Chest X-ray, PA view. Patient: 47 years old, sex F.
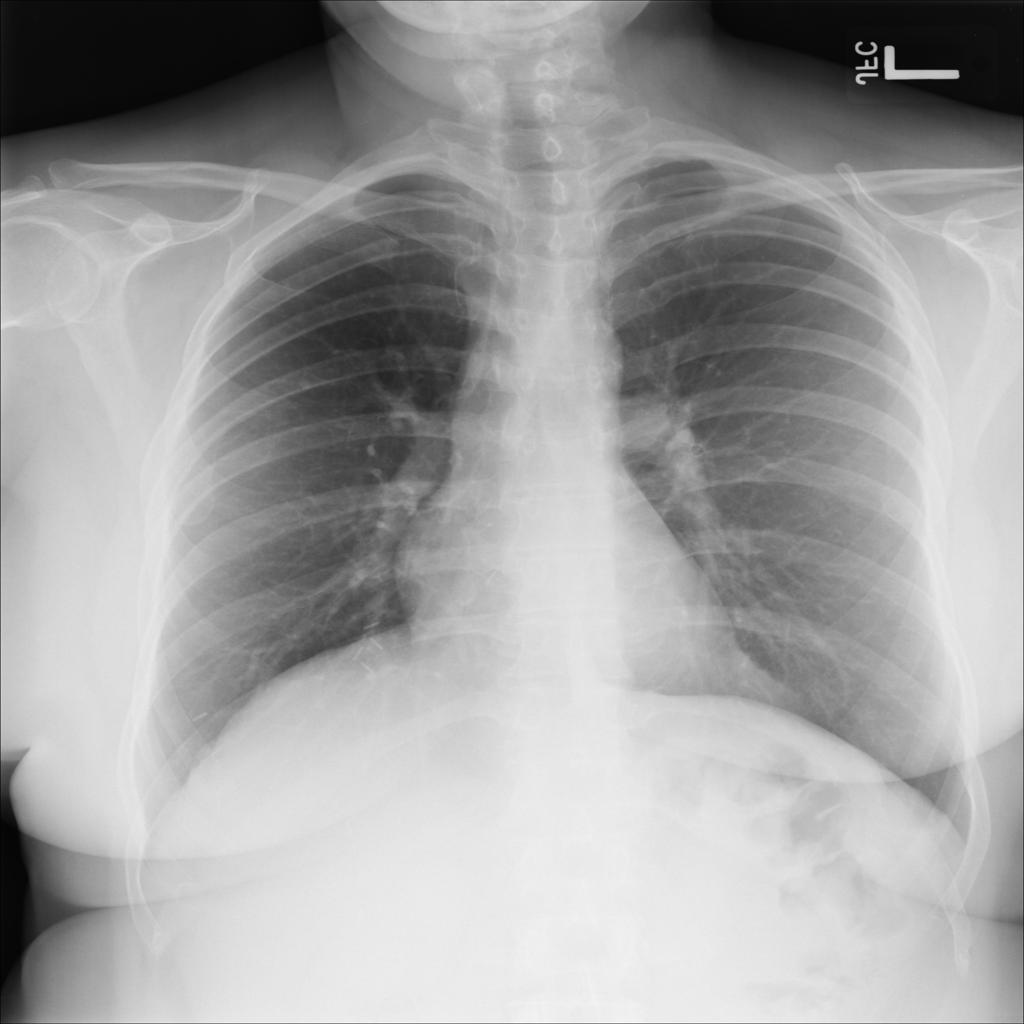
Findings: No Finding